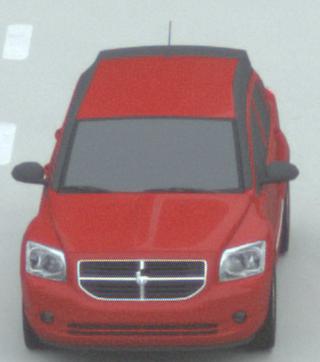
Make: Dodge
Model: Caliber 1.8
Detailed model: Caliber
Model produced from: 2006/06
Model produced until: 2009/03
Doors: 5
Color: red
Road condition: dry road
Daytime: morning or afternoon
Contrast: low contrast